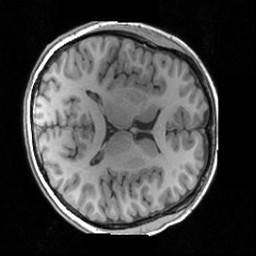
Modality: T1w
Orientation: axial
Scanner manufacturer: siemens
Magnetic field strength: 3 T
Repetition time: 1.63 s
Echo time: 0.00311 s